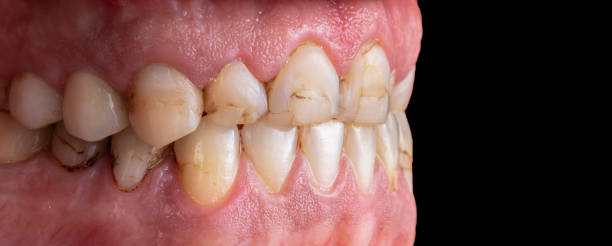
Condition: Calculus